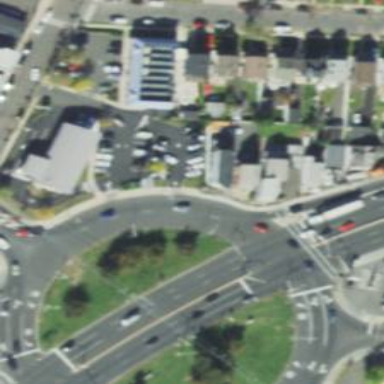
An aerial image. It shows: Circular junction on secondary road.